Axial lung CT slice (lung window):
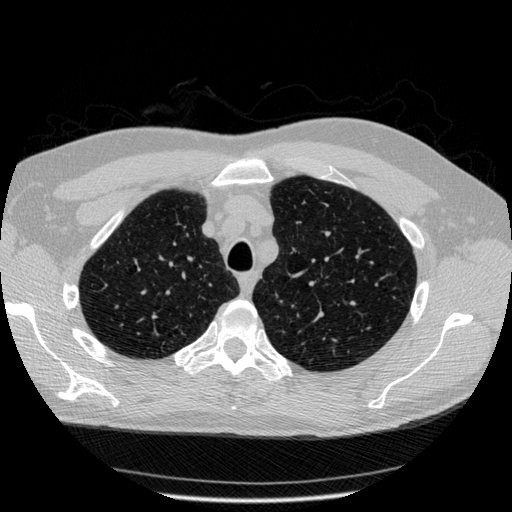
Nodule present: no